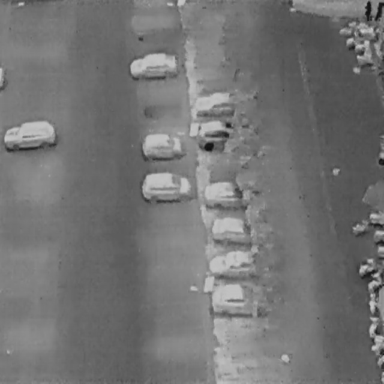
There are ten Cars in the infrared image.